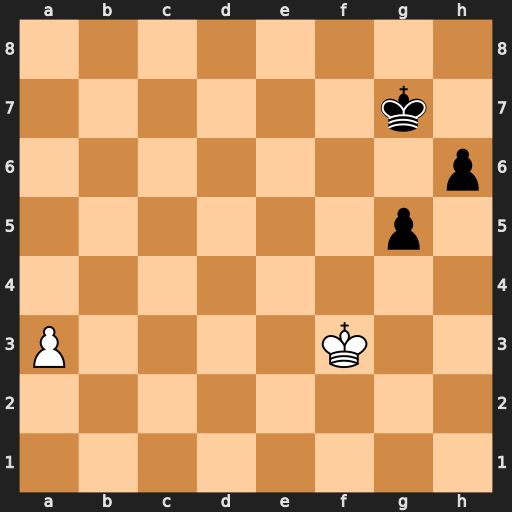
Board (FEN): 8/6k1/7p/6p1/8/P4K2/8/8
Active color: w
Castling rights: -
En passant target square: -
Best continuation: a4 Kf7 a5 Ke7 a6